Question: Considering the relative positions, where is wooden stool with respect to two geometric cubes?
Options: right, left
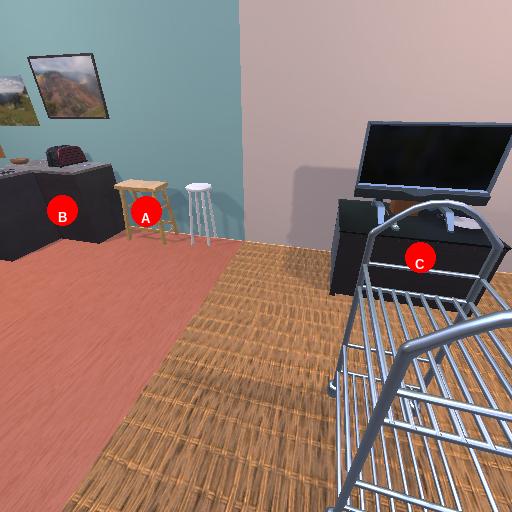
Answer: right